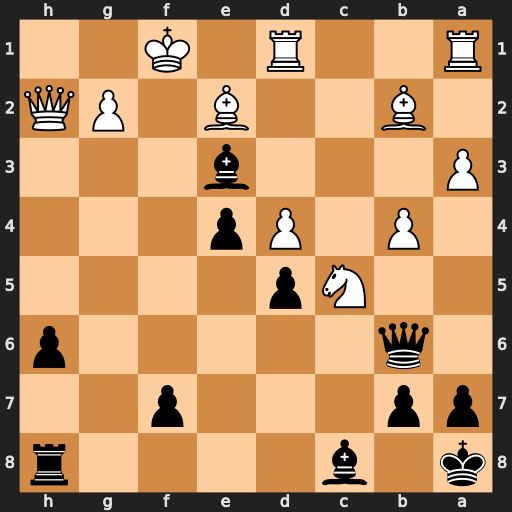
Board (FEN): k1b4r/pp3p2/1q5p/2Np4/1P1Pp3/P3b3/1B2B1PQ/R2R1K2
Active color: b
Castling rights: -
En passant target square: -
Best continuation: Qf6+ Bf3 exf3